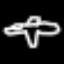
Label: airplane